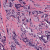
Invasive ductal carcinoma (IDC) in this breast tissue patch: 1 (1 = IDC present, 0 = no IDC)